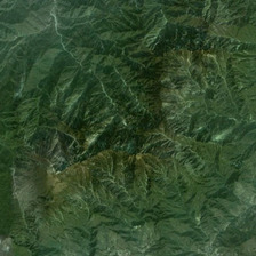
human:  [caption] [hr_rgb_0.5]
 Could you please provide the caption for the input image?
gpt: You can see the yellow green peak between the green mountains.

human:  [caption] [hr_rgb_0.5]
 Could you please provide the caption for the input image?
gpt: We can see the yellow green peak among the green mountains.

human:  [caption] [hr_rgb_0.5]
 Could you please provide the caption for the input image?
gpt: You can see the peak yellow mountain green between the green mountains.

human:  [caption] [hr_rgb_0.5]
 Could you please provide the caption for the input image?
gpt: It is a narrow sidewalk crossing and grand mountain.

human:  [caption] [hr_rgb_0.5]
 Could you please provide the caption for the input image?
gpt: This is a majestic mountain with a narrow sidewalk on one side.